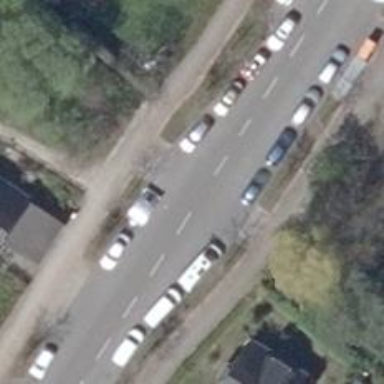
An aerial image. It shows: Unmarked road crossing.